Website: walmart
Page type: newsletter-management
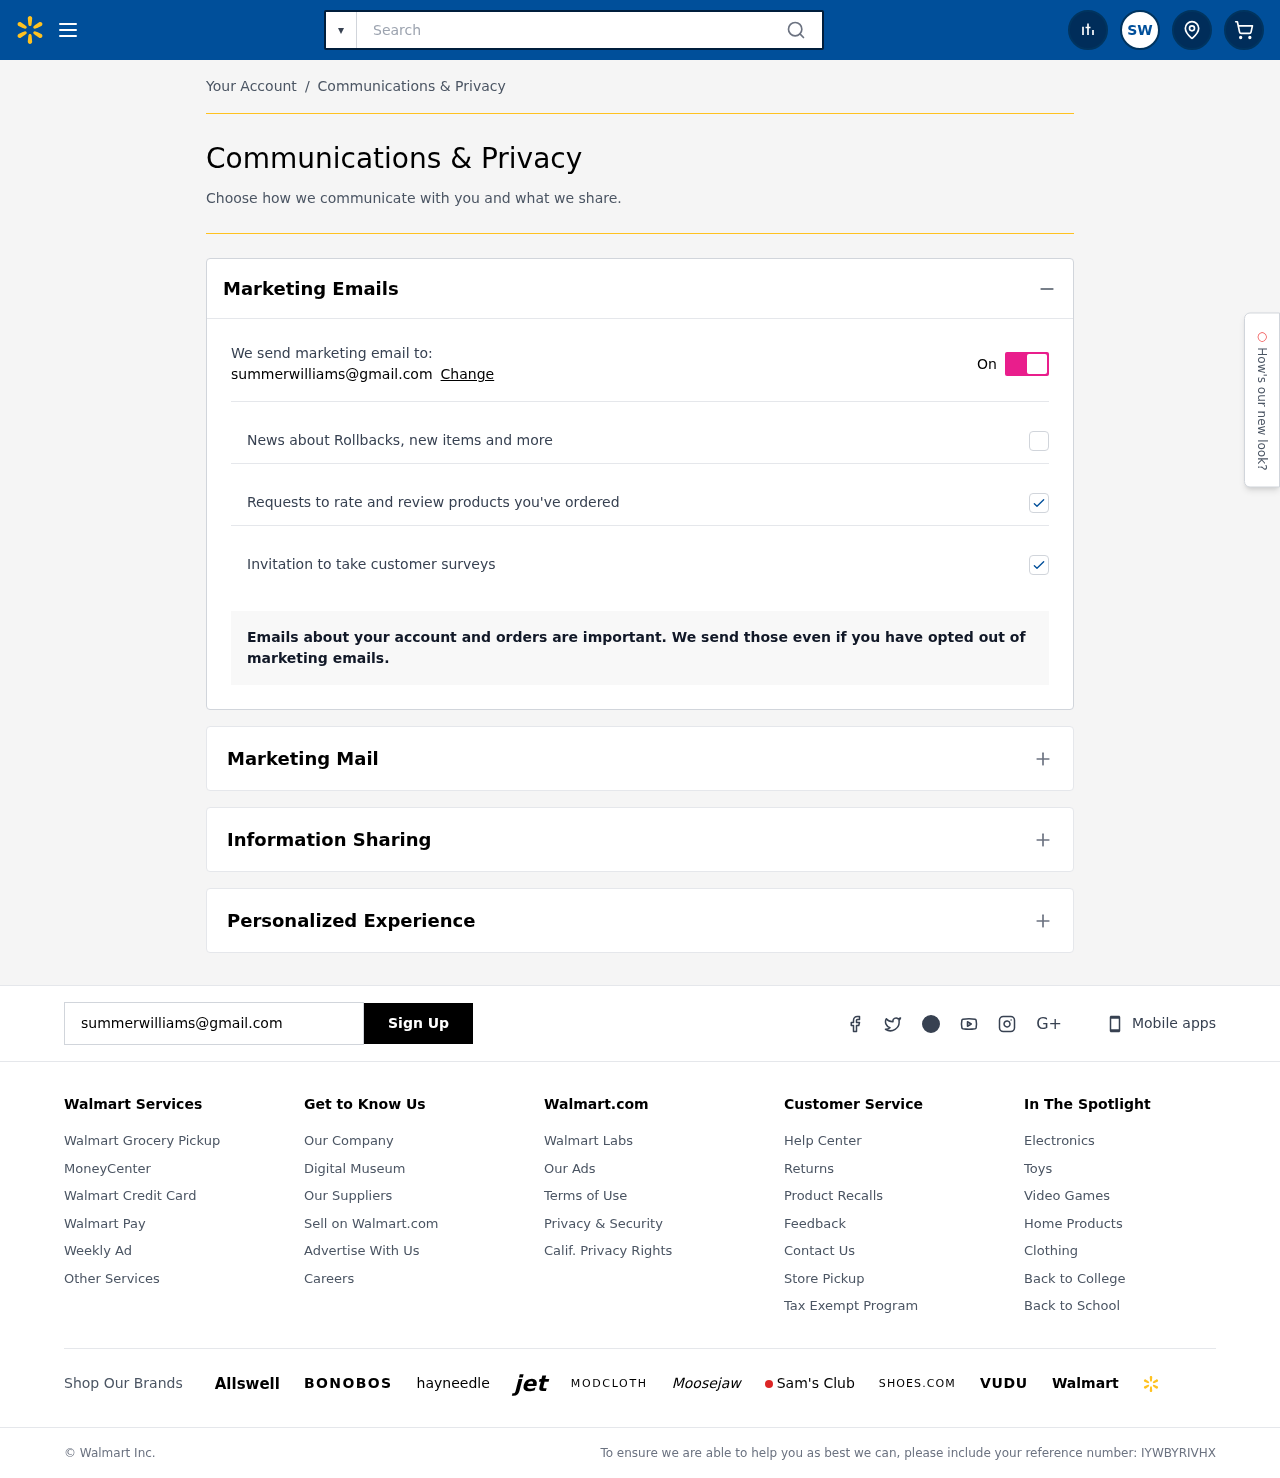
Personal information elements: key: PII_EMAIL
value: summerwilliams@gmail.com
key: PII_INITIALS
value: SW
Search elements: key: HEADER_SEARCH
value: Search